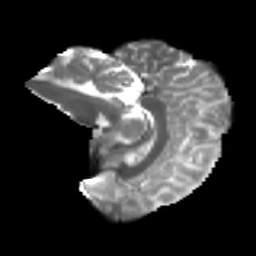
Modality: T2w
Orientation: sagittal
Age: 28
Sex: female
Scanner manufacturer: ge
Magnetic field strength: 3 T
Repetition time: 7.8 s
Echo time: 0.0606 s